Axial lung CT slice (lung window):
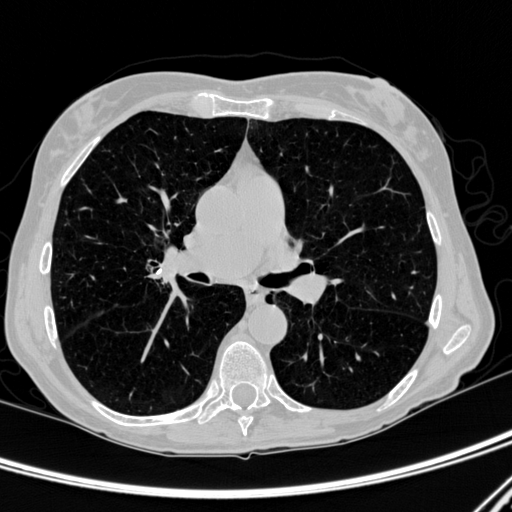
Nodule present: no